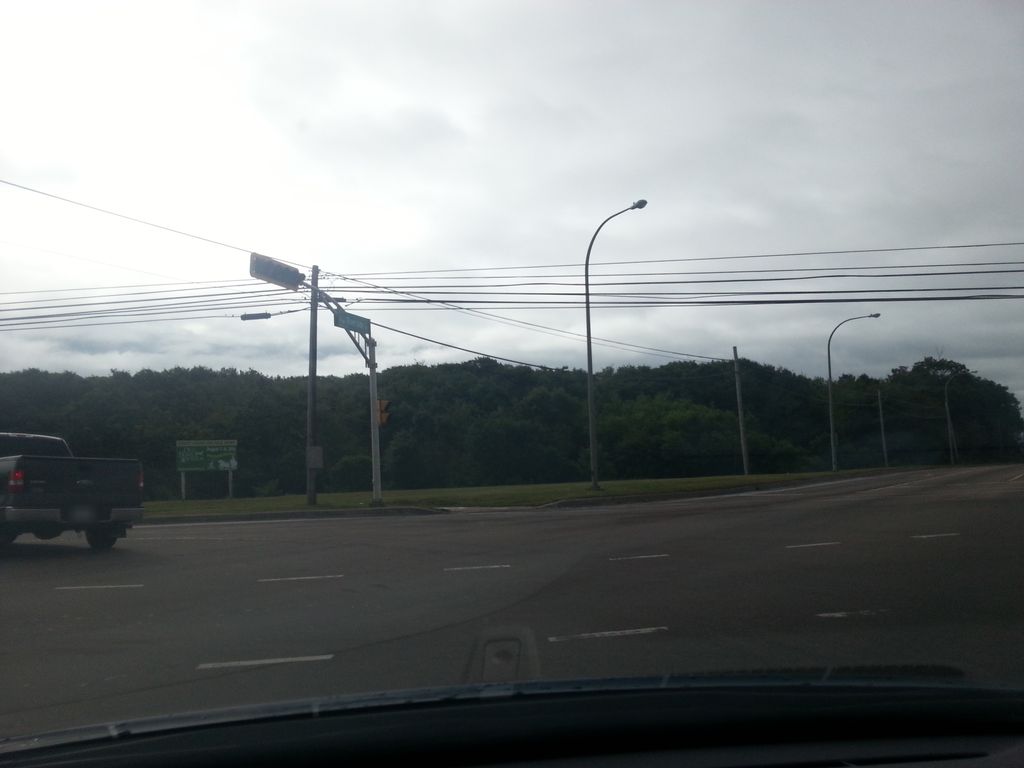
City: charlottetown